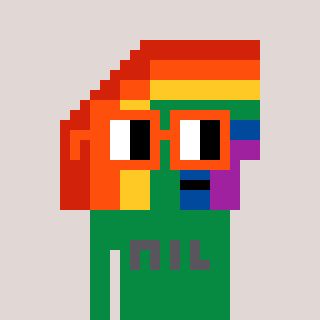
a pixel art character with square orange glasses, a rainbow-shaped head and a green-colored body on a warm background